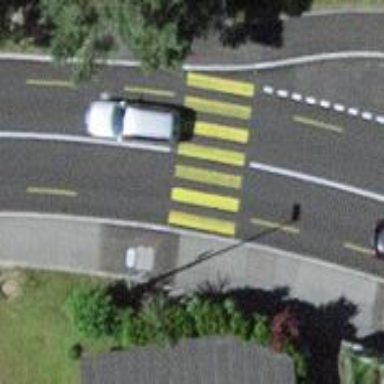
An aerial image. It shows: Uncontrolled zebra crossing with zebra markings.